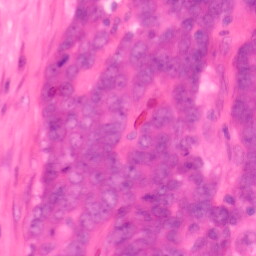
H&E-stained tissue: Colon